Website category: sports
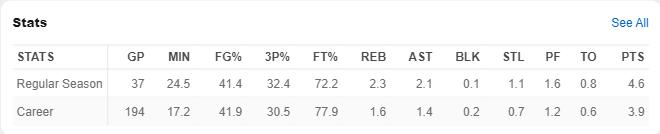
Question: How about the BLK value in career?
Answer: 0.2

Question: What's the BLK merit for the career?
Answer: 0.2

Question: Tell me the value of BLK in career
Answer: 0.2

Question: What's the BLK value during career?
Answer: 0.2

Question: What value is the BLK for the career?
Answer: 0.2

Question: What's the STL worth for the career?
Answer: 0.7

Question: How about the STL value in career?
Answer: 0.7

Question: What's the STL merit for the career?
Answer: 0.7

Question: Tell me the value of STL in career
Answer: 0.7

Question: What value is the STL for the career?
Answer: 0.7

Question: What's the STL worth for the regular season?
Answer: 1.1

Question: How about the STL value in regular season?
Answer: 1.1

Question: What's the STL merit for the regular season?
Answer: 1.1

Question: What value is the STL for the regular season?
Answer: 1.1

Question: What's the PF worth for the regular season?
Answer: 1.6

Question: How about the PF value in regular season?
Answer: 1.6

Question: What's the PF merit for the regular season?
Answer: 1.6

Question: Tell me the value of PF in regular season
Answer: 1.6

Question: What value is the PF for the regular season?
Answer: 1.6

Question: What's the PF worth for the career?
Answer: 1.2

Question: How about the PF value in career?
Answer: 1.2

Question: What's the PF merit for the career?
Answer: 1.2

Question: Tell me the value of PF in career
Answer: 1.2

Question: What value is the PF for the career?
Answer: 1.2

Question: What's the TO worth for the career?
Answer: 0.6

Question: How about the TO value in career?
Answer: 0.6

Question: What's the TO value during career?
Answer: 0.6

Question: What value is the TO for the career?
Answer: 0.6

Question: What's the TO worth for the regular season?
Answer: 0.8

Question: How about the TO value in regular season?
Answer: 0.8

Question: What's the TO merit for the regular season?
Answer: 0.8

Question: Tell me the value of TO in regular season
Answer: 0.8

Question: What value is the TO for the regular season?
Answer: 0.8

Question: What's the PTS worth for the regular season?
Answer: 4.6

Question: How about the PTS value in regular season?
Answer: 4.6

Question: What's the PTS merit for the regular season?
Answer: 4.6

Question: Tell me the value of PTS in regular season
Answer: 4.6

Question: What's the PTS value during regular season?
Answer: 4.6

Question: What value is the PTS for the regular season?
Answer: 4.6

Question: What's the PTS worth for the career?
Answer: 3.9

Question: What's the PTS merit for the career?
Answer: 3.9

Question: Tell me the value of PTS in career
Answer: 3.9

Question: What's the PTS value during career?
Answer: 3.9

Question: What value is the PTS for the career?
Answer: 3.9